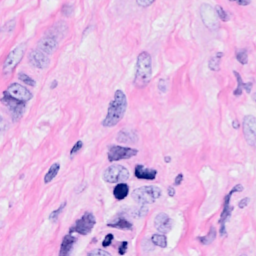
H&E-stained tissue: Breast